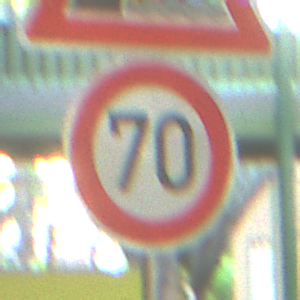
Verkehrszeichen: Geschwindigkeit70
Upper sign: Ufer
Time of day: MorningAfternoon
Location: Roofed (Special)
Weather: NotSpecified
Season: NotSpecified
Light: Artificial